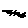
Label: zigzag